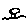
Label: tree